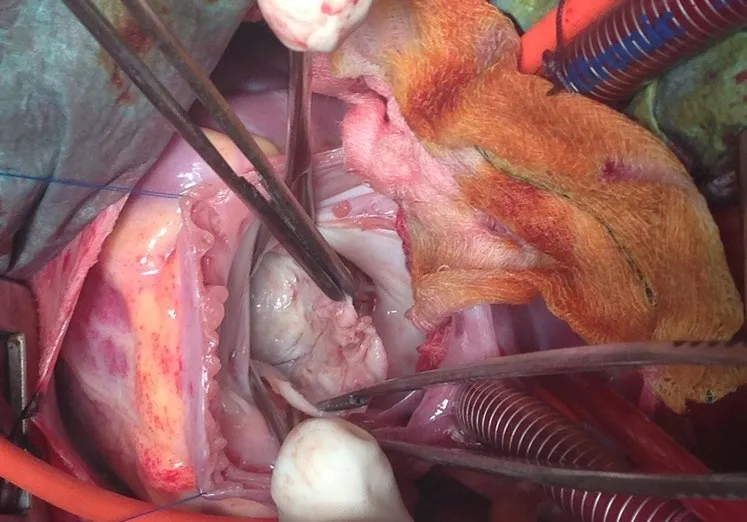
Surgical view after cardiac arrest and cardiac incisions showing the white mass (hydatid cyst) through the mitral valve.
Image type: medical_photograph (other_medical_photograph)